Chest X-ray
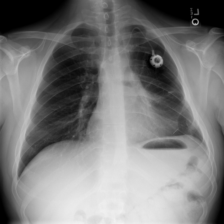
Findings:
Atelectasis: negative
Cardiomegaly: negative
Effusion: negative
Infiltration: negative
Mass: negative
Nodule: negative
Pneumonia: negative
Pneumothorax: positive
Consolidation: negative
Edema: negative
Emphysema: negative
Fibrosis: negative
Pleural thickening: negative
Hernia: negative